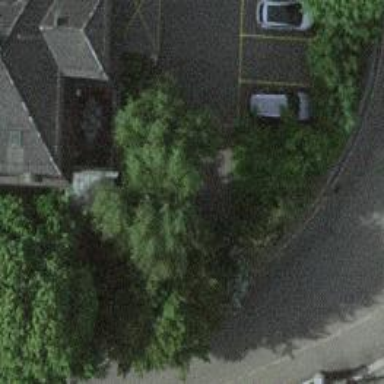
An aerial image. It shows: Deciduous broadleaved tree in garden.